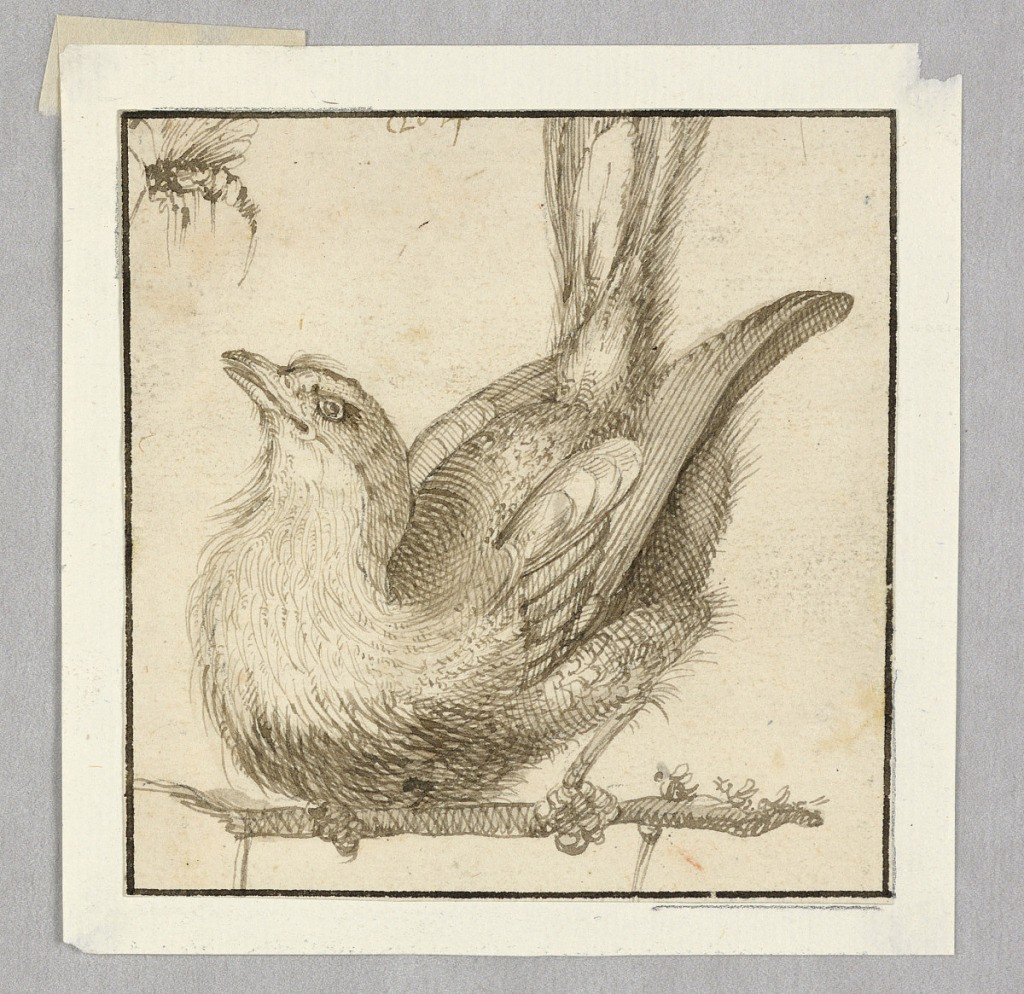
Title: A Fly-Catcher
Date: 1650–1700
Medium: Pen and ink on paper
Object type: Drawing
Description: Shown standing upon a railing ready to catch an insect flying above at left. The upper one is drown over the point of the tail and the figure "204".